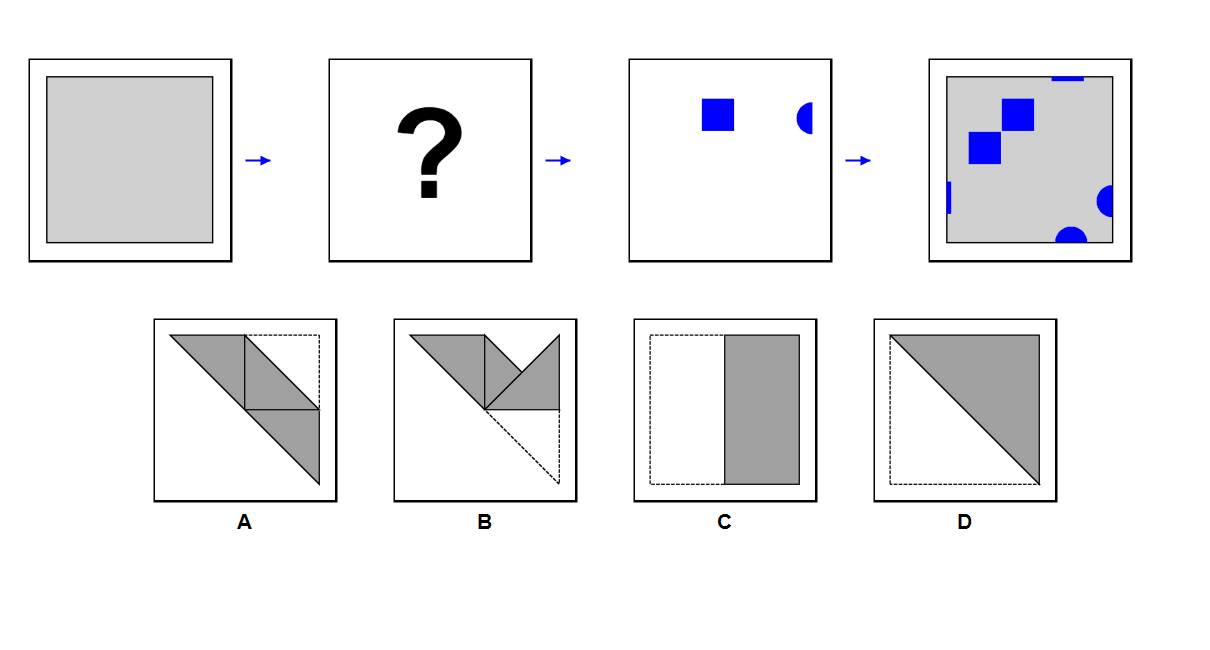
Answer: C